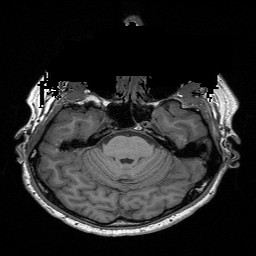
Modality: T1w
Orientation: coronal